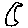
Label: moon